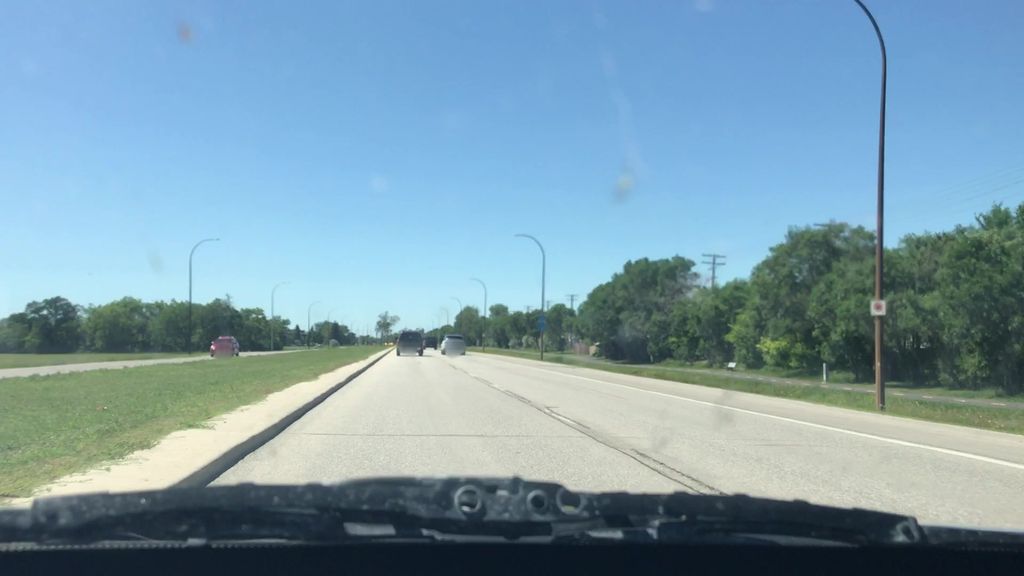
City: winnipeg